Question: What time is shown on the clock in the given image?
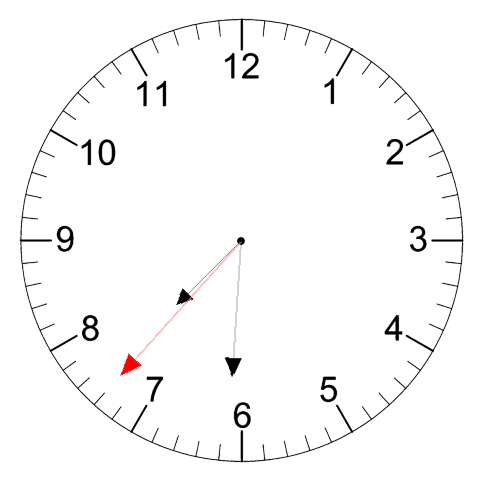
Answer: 07:30:37